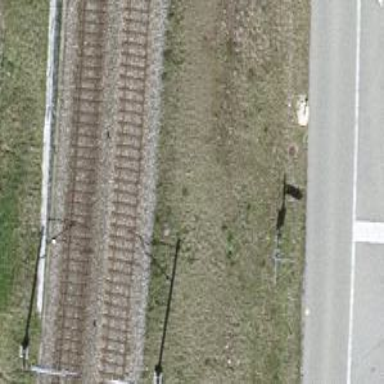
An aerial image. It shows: Single-track electrified railway with contact line.